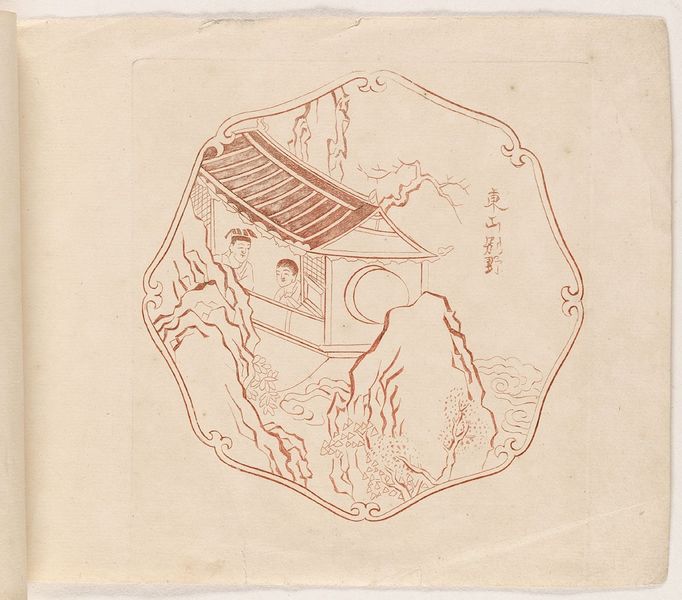
Titel: Chinesendarstellung, Blatt aus der Folge 'Picturae Sinicae'
Künstler: Pieter Schenk
Standort: Hamburg
Institution: Museum für Kunst und Gewerbe Hamburg
Schlagwörter: baum, berg, felsen, himmel, mann, wasser, menschen, fenster, männer, zeichnung, dach, haus, natur, japan, schrift, papier, grafik, graphik, ornamente, schriftzeichen, fotografie, photographie, stadtansicht, tusche, druckgraphik, druckgrafik, radierung, buchstaben, landschaften, alphabet, japaner, landschaftsdarstellung, gerippt, reproduktionen, druckerzeugnisse, 6eck, gewässer, heiligtümer, ornamentstich, vorlageblätter, rotdruck